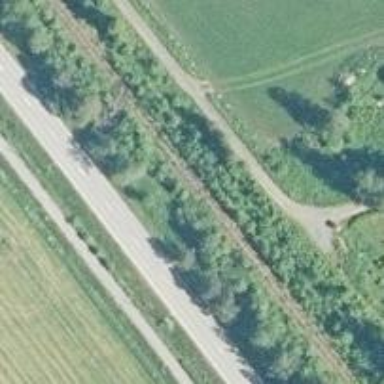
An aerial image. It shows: Abandoned railway.